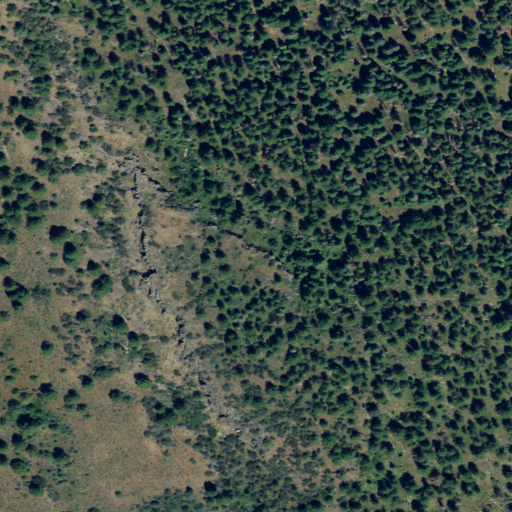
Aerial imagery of cliff(s) in Oregon named Craft Point containing evergreen forest and shrub